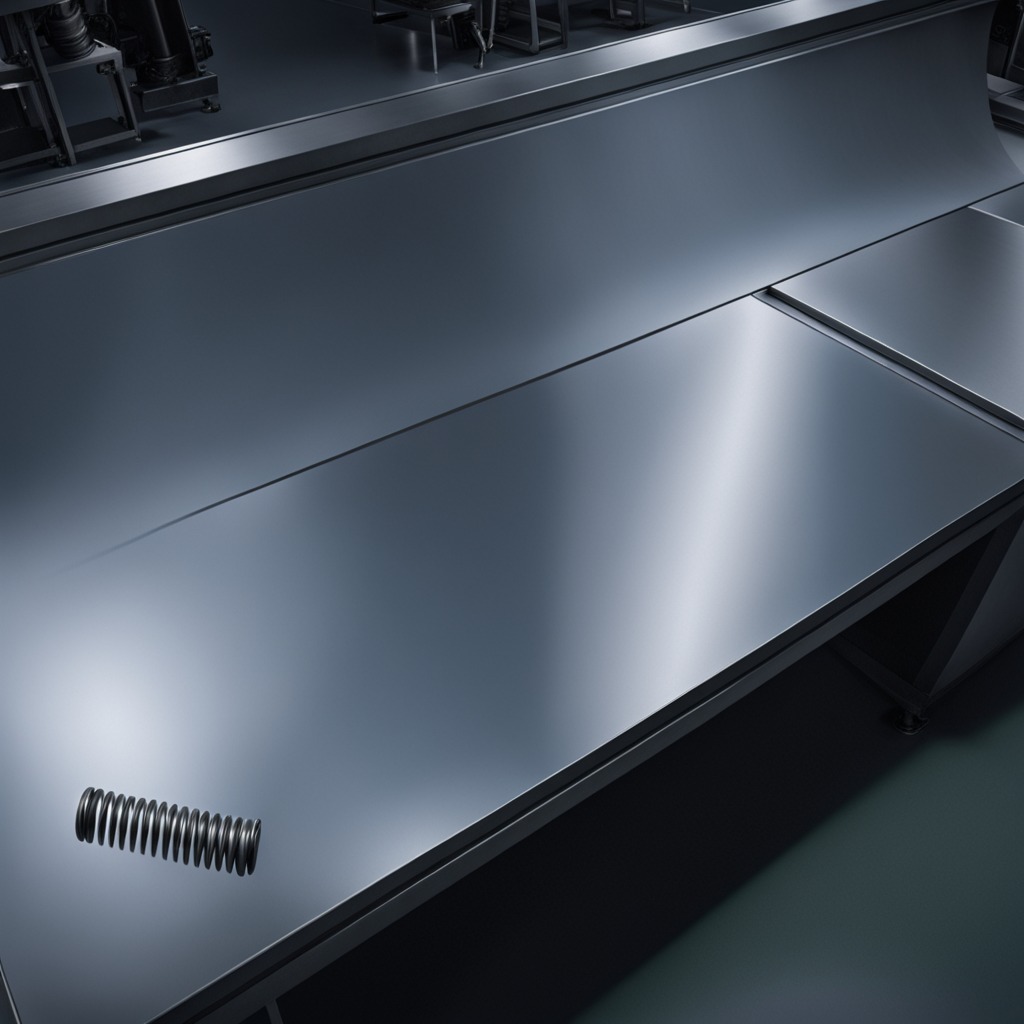
A coiled metal spring is lying on a clean empty table in a basement in the evening.